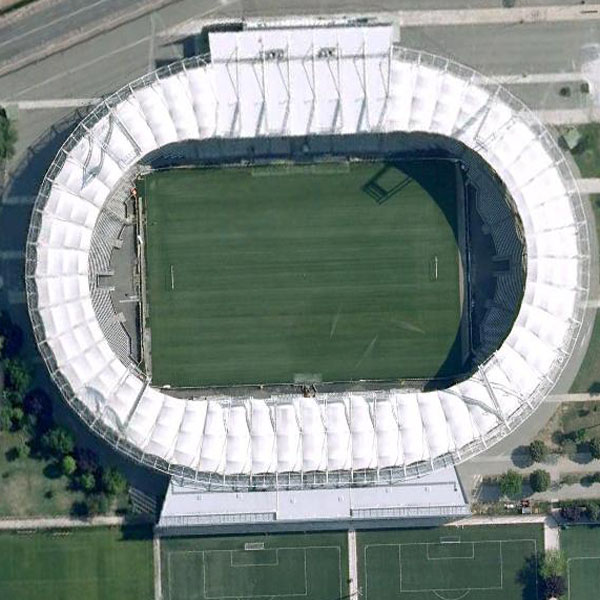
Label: footballField